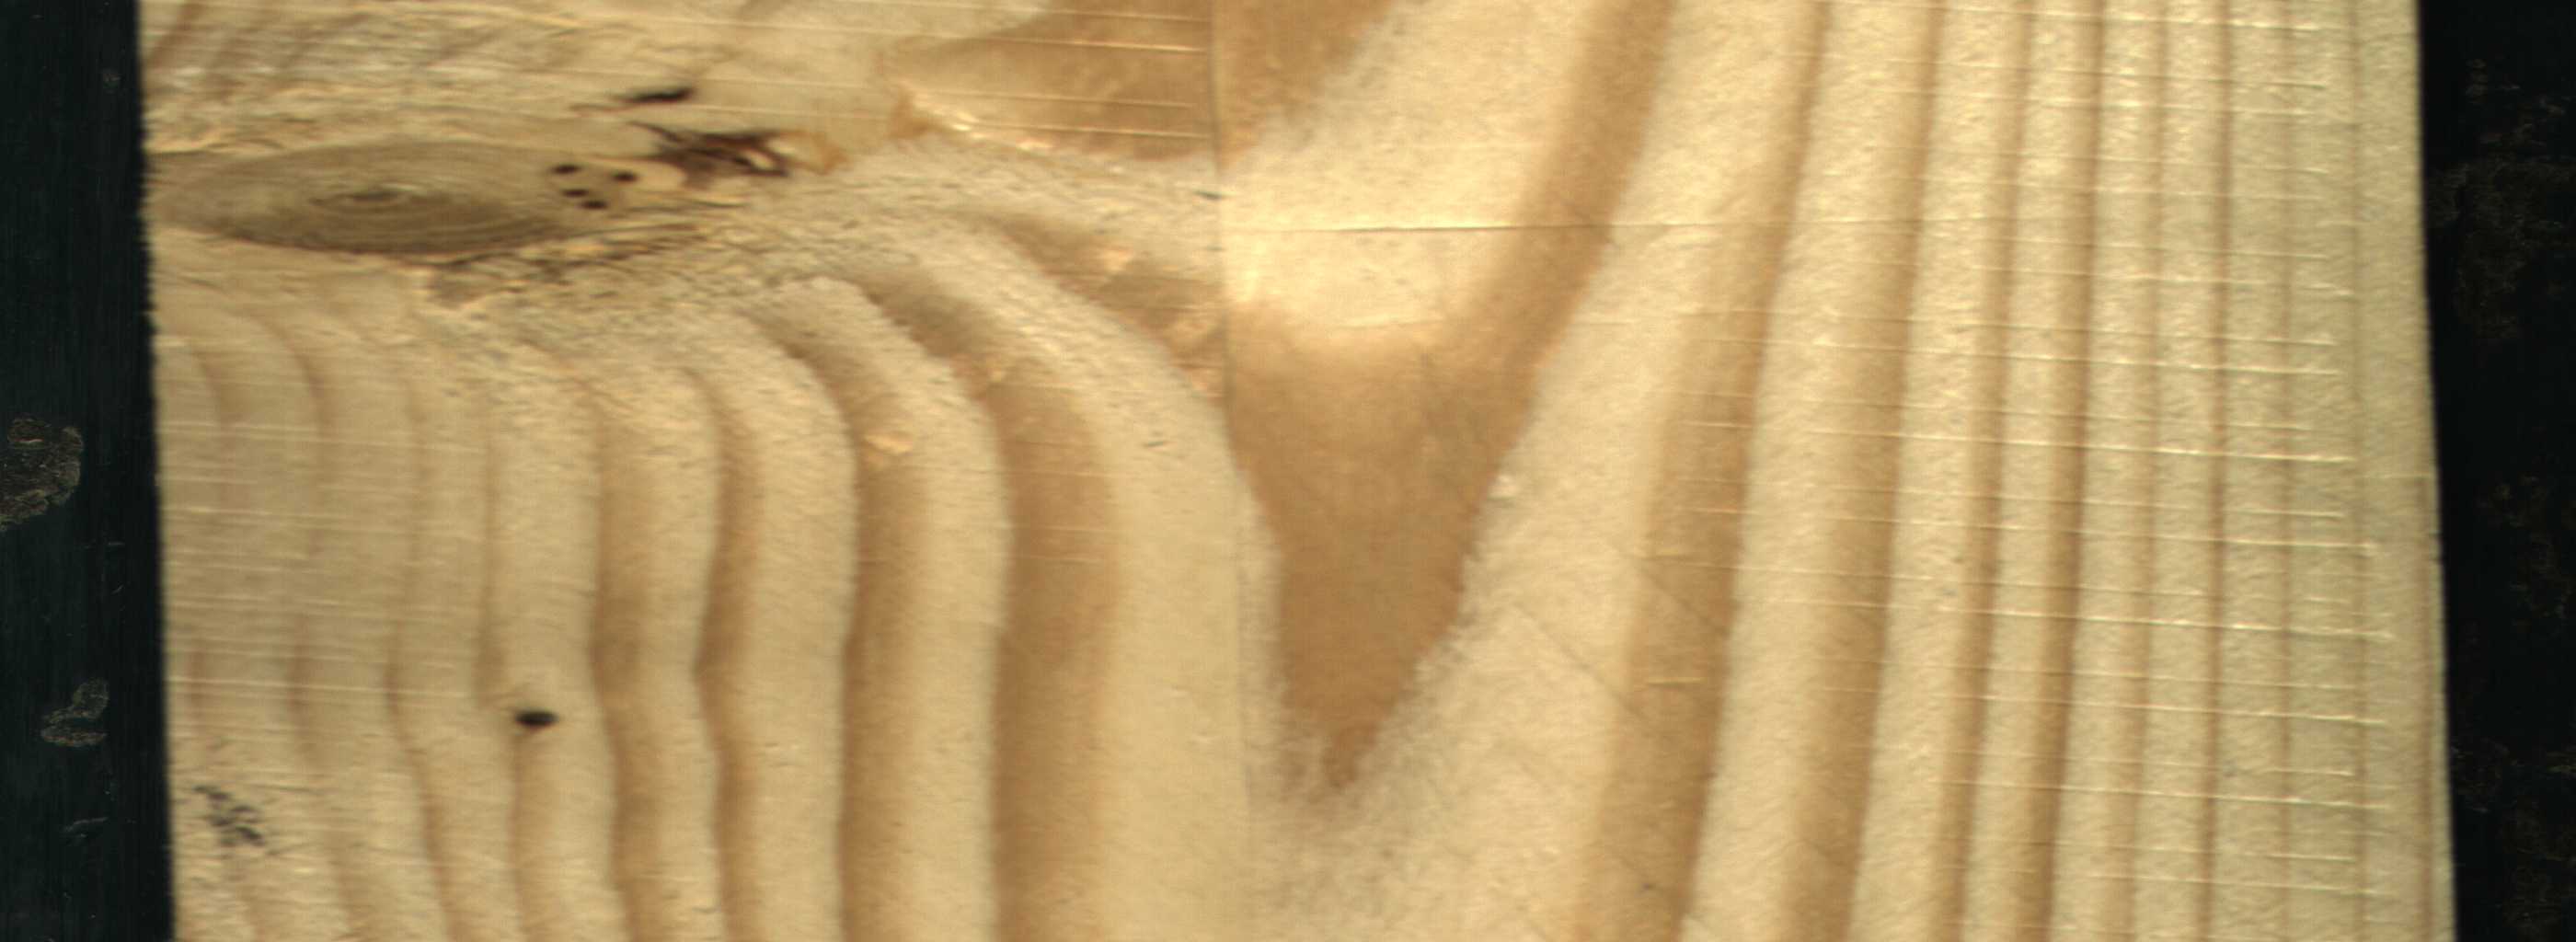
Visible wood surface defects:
Dead_Knot
Dead_Knot
Live_Knot